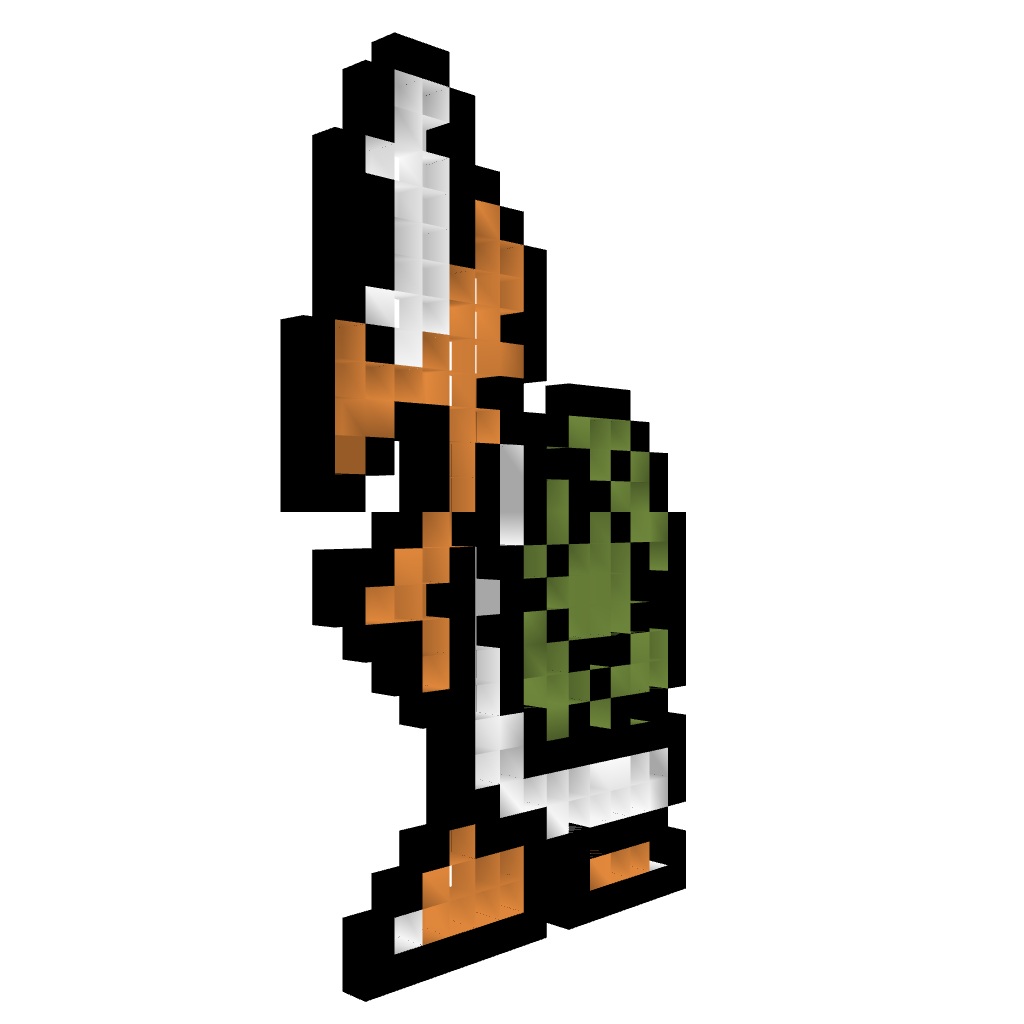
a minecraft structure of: Koopa Troopa high quality